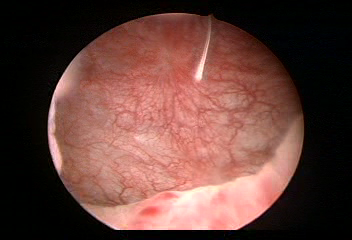
Modality: WLC
Class: Normal mucosa
Bladder cancer association: No